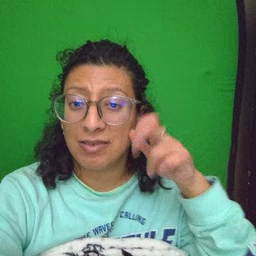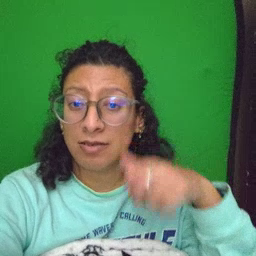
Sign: listen